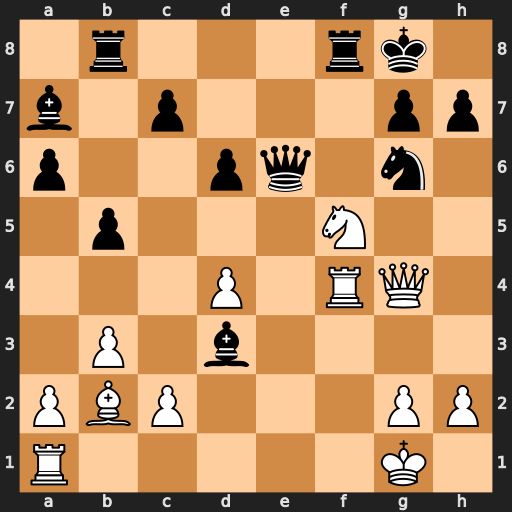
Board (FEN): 1r3rk1/b1p3pp/p2pq1n1/1p3N2/3P1RQ1/1P1b4/PBP3PP/R5K1
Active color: w
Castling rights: -
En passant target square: -
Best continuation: Nh6+ Kh8 Qxe6